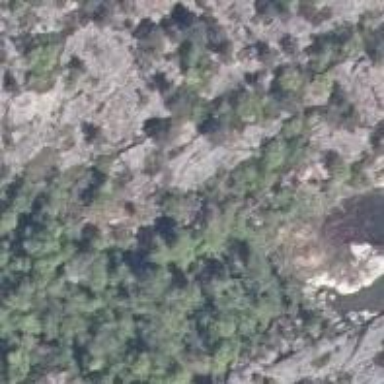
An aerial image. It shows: Natural cliff.